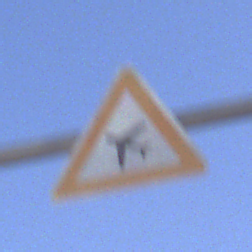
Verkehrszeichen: FlugbetriebRechts
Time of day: MorningAfternoon
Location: Outdoor (RoadRail)
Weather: PartlyCloudy
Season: NotSpecified
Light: Natural